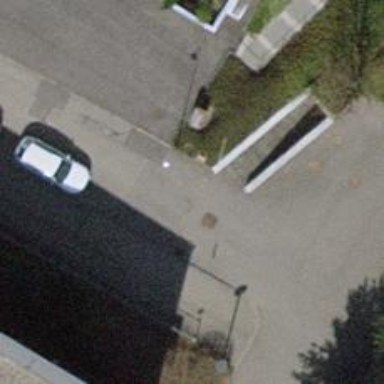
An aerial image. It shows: Bollard barrier.